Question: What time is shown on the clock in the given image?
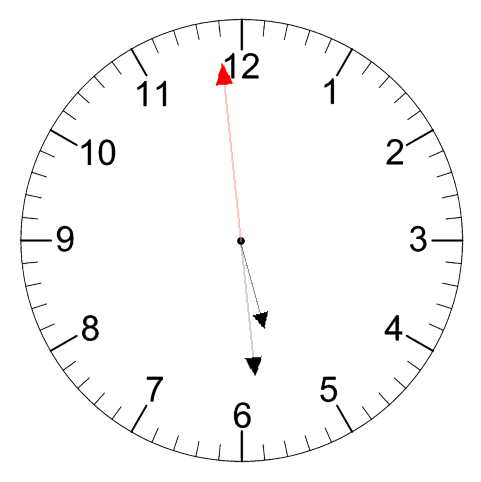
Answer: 05:28:59